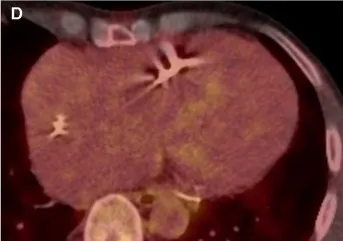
(D) 18FDG-PET follow-up under immunosuppressive therapy with glucocorticoids (GC) showing no more tracer uptake indicating no cardiac inflammation under GC.
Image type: radiology (pet)